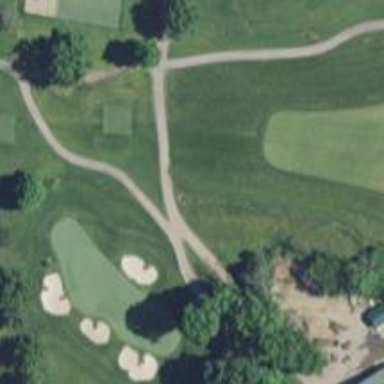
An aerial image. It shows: Driveway that serves as golf cart path.